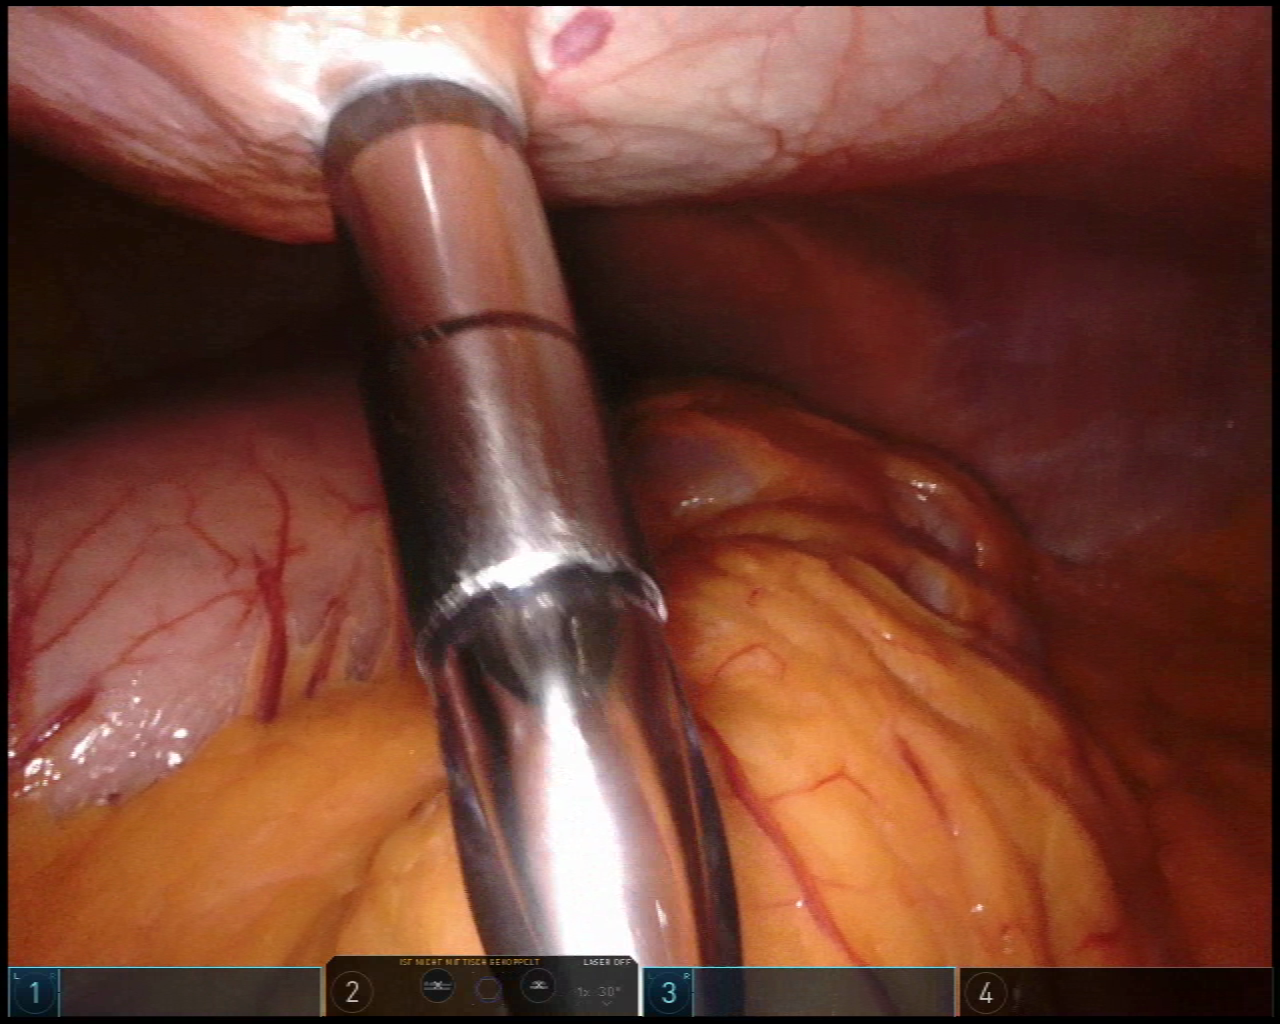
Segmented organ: stomach
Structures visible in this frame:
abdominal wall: yes
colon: yes
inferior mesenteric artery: no
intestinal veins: no
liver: yes
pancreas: no
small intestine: no
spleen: no
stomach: yes
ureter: no
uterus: no
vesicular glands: no